Question: I have a subscribe form. It looks like this:

I'm trying to add a tiny image in the lower-right. But every time I try, it ends up below the box.
I'm guessing I'd have to do something like:
'''
<div style="float:right;">76px x 100px image goes here</div>
'''
But I'm not certain that is how I would code it. <URL>.
The image is jason-weber.png.
I've been tinkering with it constantly, but cannot seem to get there. Any help in this regard would be truly appreciated!
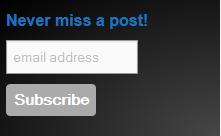
Answer: One approach: <URL>
'''
#mc_embed_signup {
position: relative;
}
#mc_embed_signup img {
position: absolute;
bottom: 0; right: 0;
/* float: right; remove */
}
'''